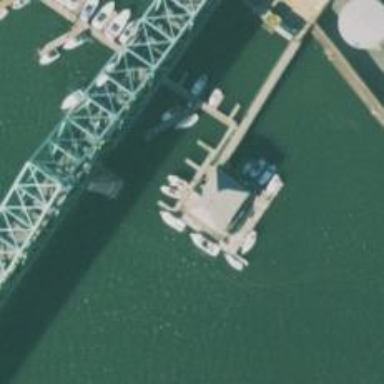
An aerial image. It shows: Man-made pier.